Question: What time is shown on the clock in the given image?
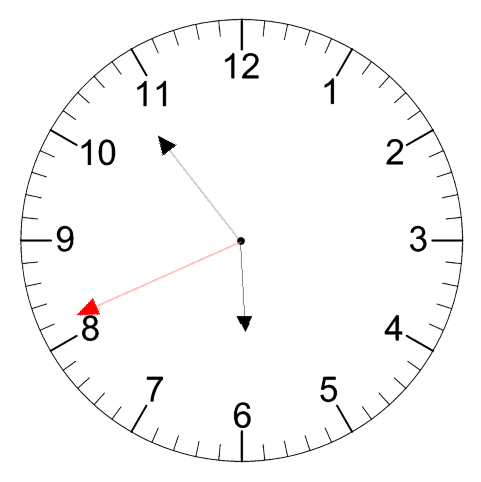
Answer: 05:53:41